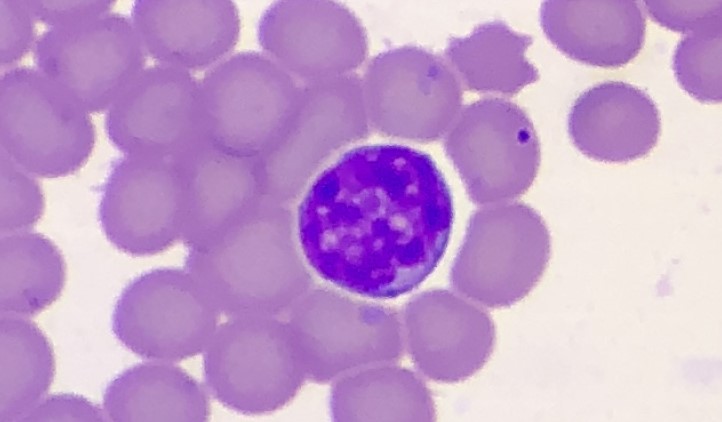
White blood cell type: Lymphocyte